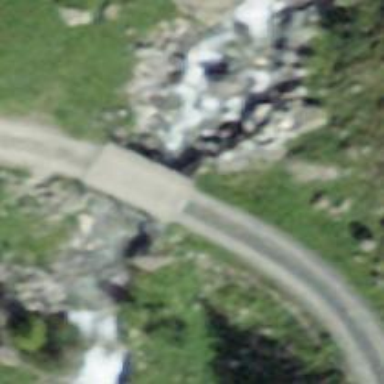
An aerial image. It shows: Track road on gravel surface leading over bridge with grade 2 track type.